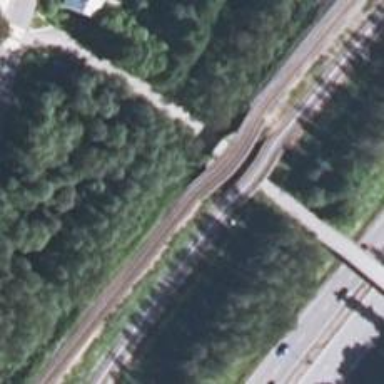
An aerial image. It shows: Rail track of class B1.